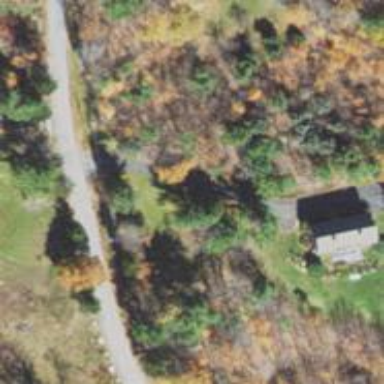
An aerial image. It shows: Driveway leading to service road.